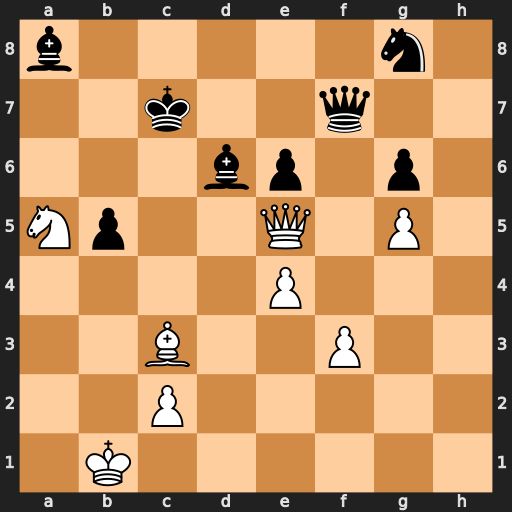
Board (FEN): b5n1/2k2q2/3bp1p1/Np2Q1P1/4P3/2B2P2/2P5/1K6
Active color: w
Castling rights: -
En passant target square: -
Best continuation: Qd4 Qxf3 Qa7+ Kd8 Qxa8+